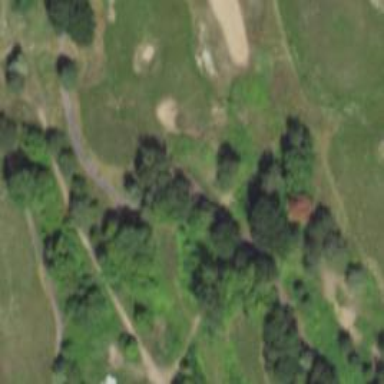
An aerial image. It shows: Path used for both walking and golf.